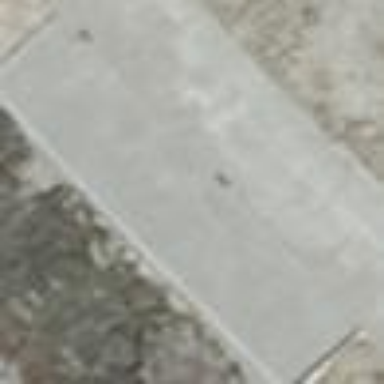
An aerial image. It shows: Parking area with surface.